The image is a wavelet scalogram (time versus scale/frequency) of a rolling-element bearing's vibration signal. Based on the visible evidence, which condition applies: normal, inner_race, outer_race, ball?
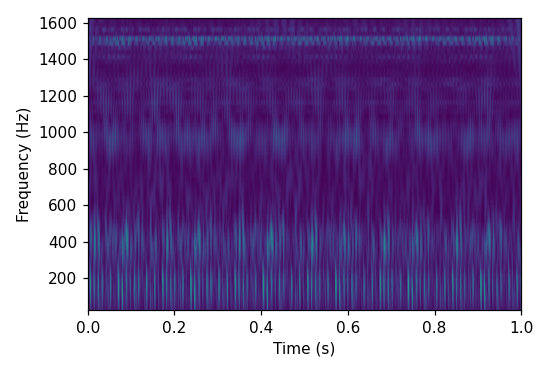
Answer: outer_race